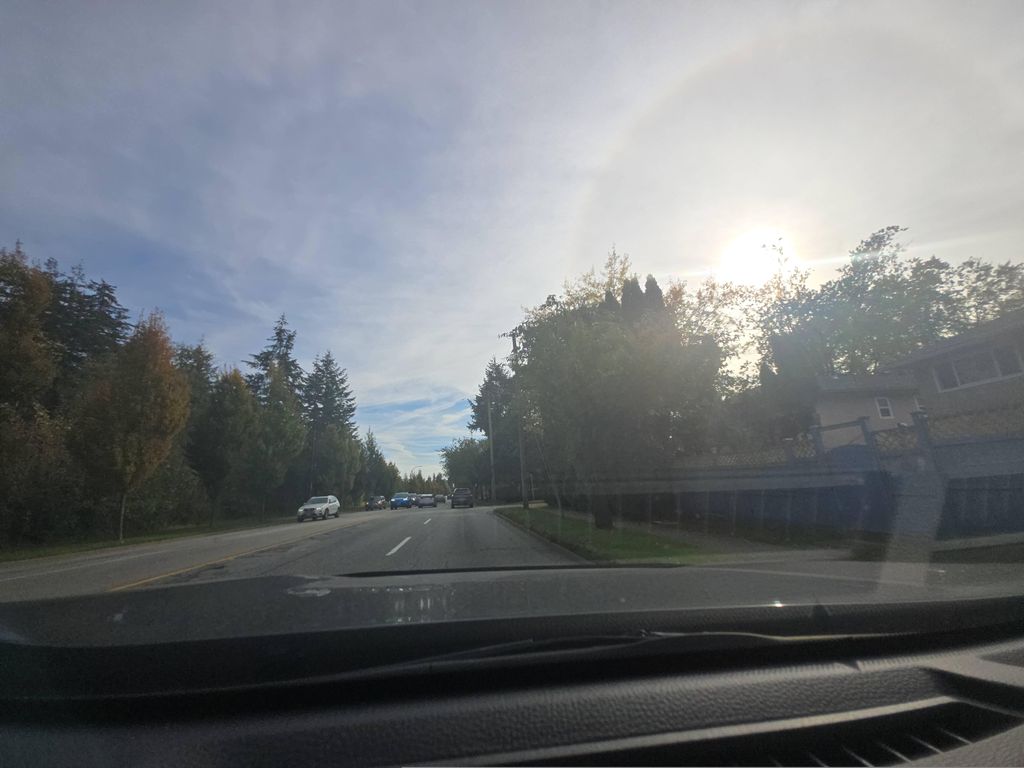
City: vancouver